Question: After I formatted my MAC and installed XCode, I wanted to generate the ipa. I navigated to 'XCode -> Preferences -> Accounts -> View Details', I did not see anything in signing identities table. When I logged in to the developer account, I am not able to upload .certSigningRequest to get a new .cer file. Below is the screenshot.

How do I create a certificate and install it in my formatted keychain? I don't have the old copy now and I am only depended on the apple developer website.
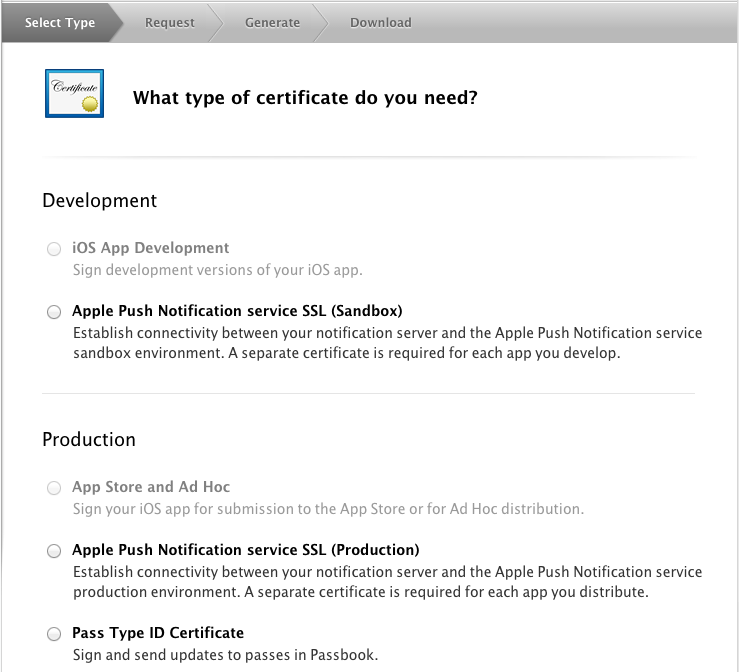
Answer: Benjamin's answer helped in <URL>.
And I revoked my certificates that were there in my apple developer account.
Issue solved.